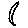
Label: moon